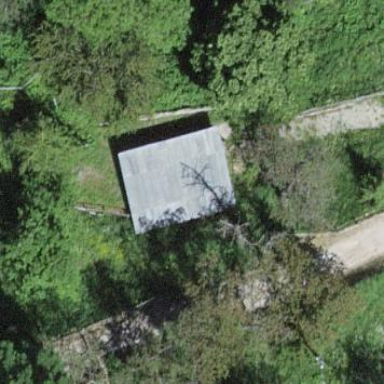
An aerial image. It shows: Shed.